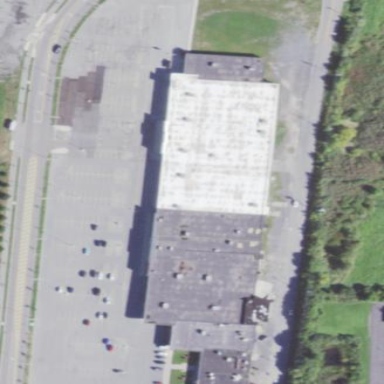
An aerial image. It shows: Retail building.